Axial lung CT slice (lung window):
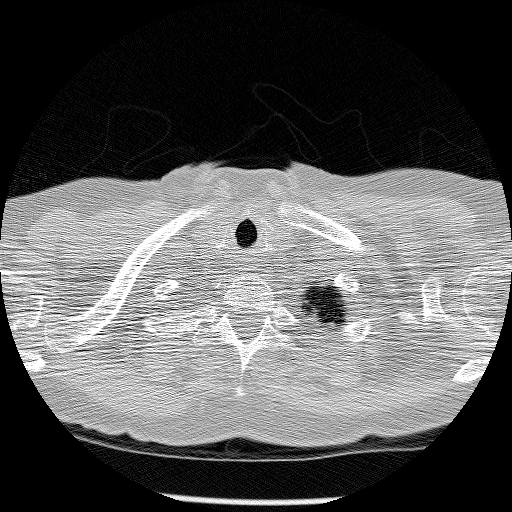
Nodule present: no